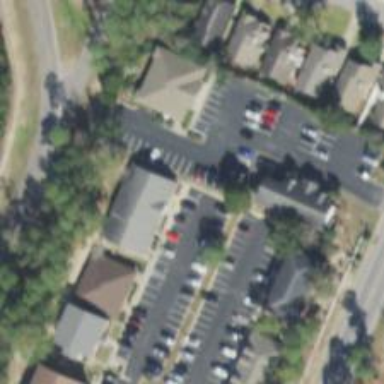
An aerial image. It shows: Parking space.